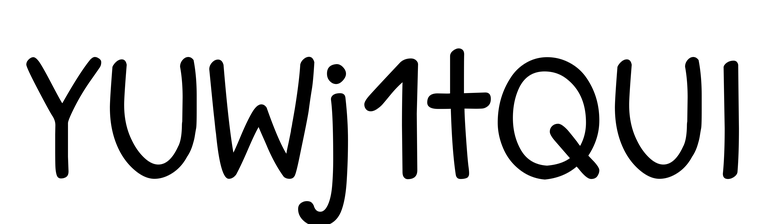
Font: PatrickHand-Regular